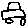
Label: car